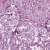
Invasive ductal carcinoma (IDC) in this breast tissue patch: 1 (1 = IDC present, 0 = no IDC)